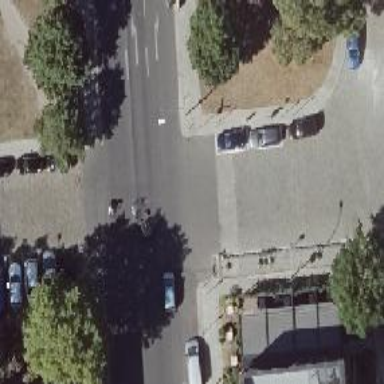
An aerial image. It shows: Asphalt footpath with unmarked crossing.